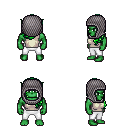
a pixel art fantasy rpg character, male body template, orc, green skin, white sleeveless shirt, white pants, green left-swept hairstyle, chain hood, four views (front, back, left, right), 2x2 character sprite sheet, small pixel art, hard edges, no anti-aliasing